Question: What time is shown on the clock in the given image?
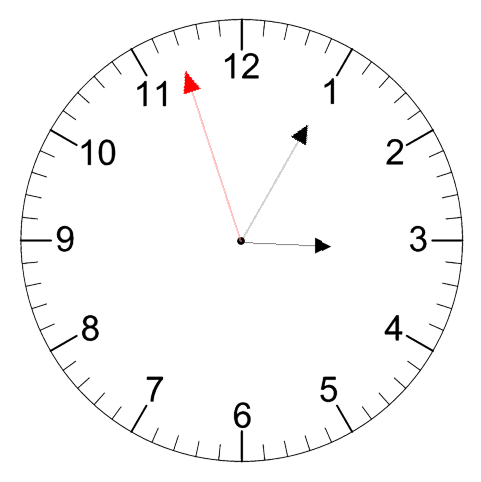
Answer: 03:04:57